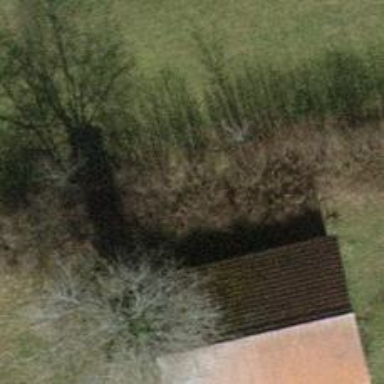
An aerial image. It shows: Hedge acting as barrier.